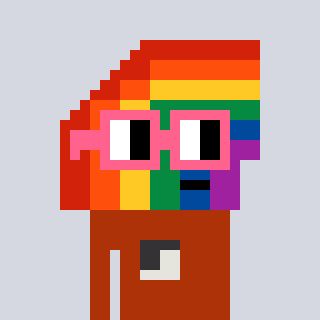
a pixel art character with square pink glasses, a rainbow-shaped head and a hotbrown-colored body on a cool background